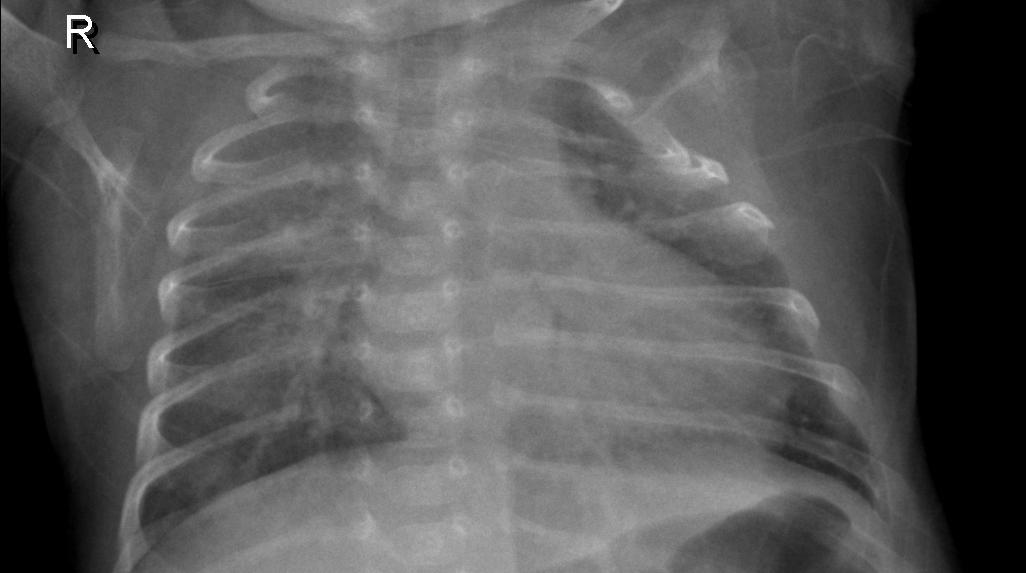
Diagnosis: PNEUMONIA